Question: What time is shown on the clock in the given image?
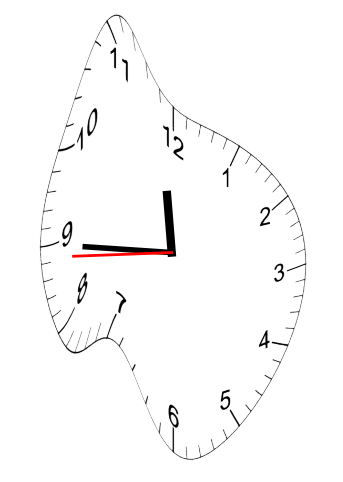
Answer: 11:44:44